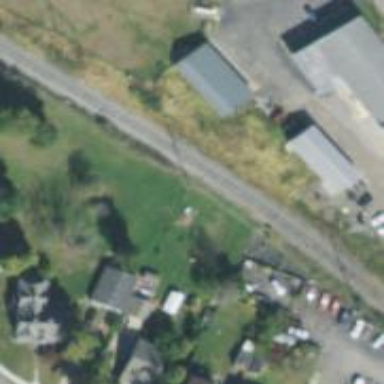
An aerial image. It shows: Railway spur junction.